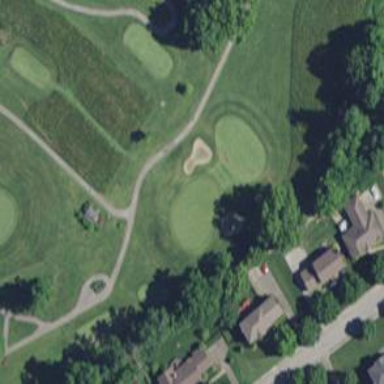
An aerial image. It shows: View of golf hole.